Question: Installed Eclipse Galileo with Java EE IDE and configured Tomcat-6. There are several projects in workspace which i am not able to deploy with tomcat.
'I right-click on Tomcat (in the Servers view) -> Add and remove... ->' a window appears in which there are two textbox
'1. available and 2. Configured'.
i can not see any project in available text-box, Why ? is there anything i am missing to install/configure? Please see below the image

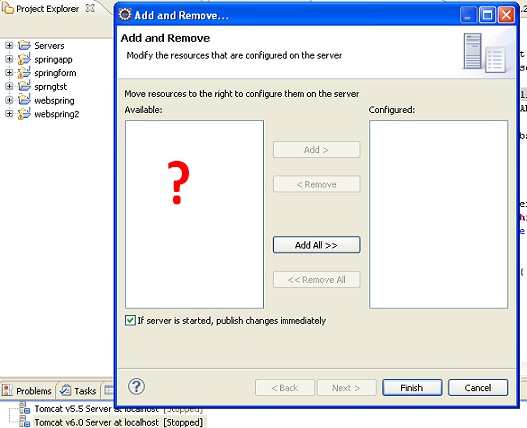
Answer: Your project are not typed as web app otherwise you would have a little globe on project.
Check your project facets